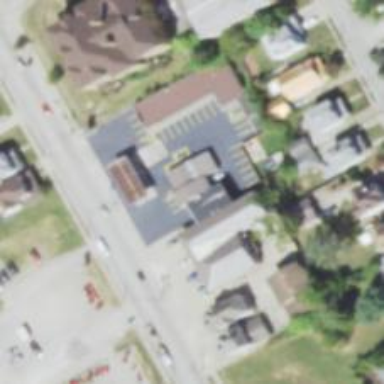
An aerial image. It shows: Convenience shop.